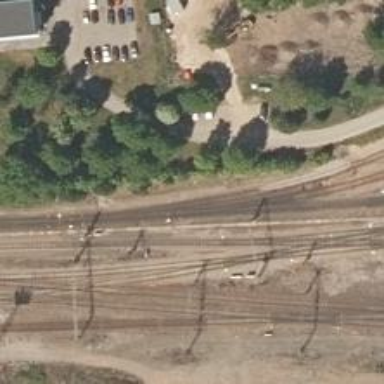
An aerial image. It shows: Railway yard.